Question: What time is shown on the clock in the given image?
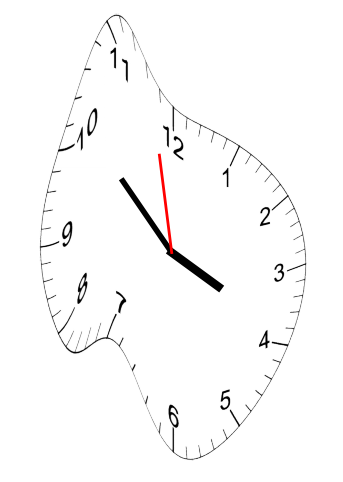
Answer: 03:51:58